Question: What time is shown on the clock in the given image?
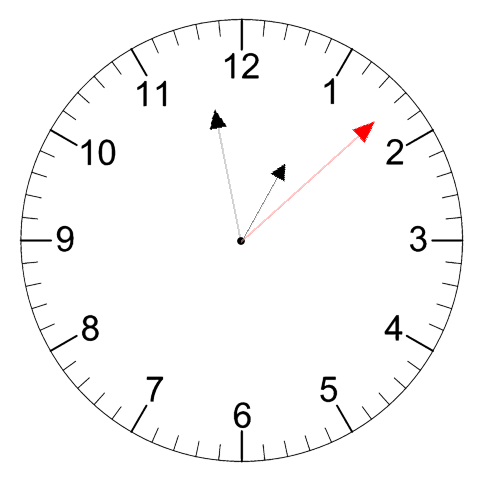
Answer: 12:58:08